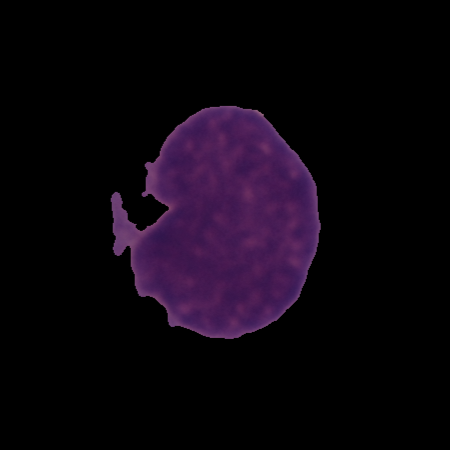
Label: healthy